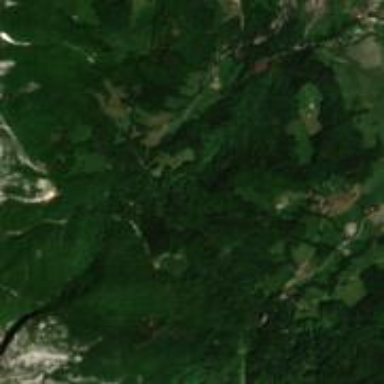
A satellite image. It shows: Forest with mixed types of leaves.